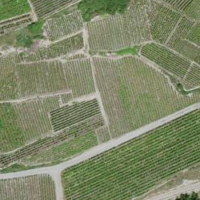
EUNIS habitat code: 40
Species observed at this site:
Lamium amplexicaule